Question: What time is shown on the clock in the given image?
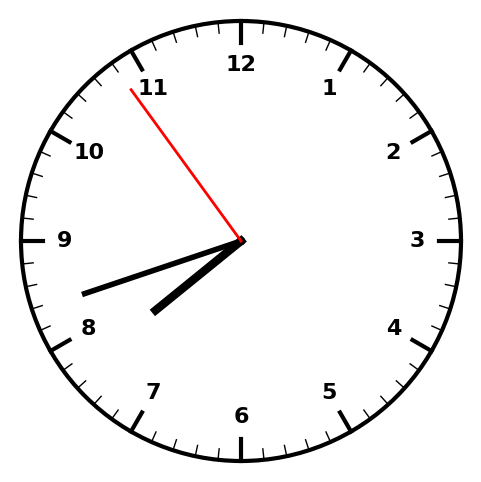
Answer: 07:41:54